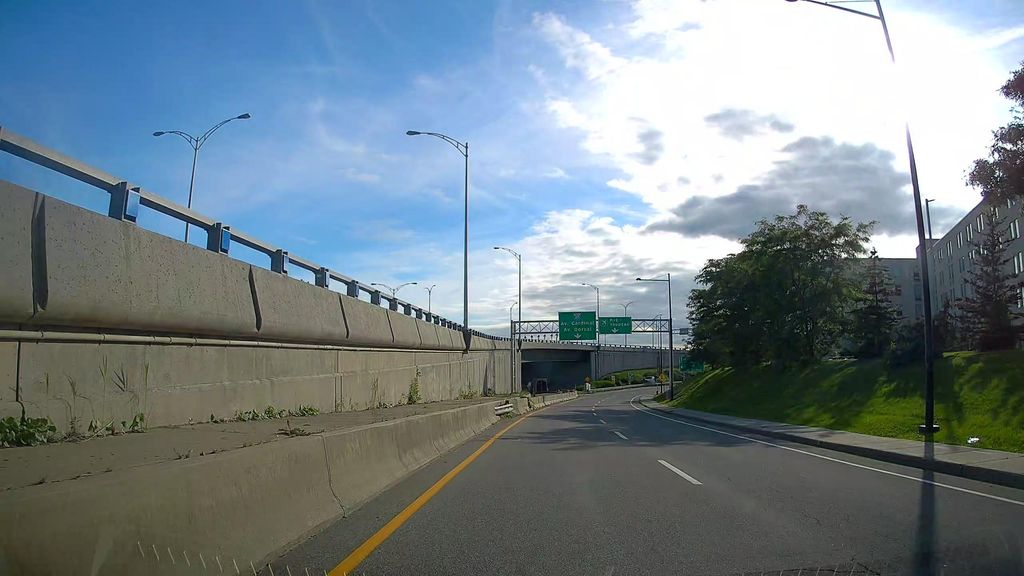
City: montreal